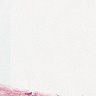
Metastatic tissue present: no